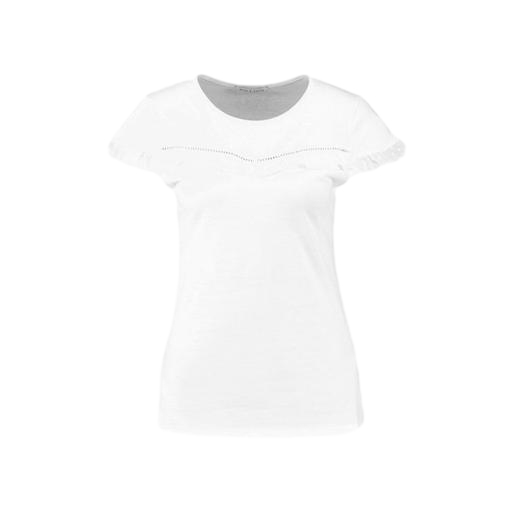
white petite t-shirt only macy, white lace-trimmed short-sleeved t-shirt, white lace-trim t-shirt, white background